Question: What's the metric for reach demographics in Facebook Insights APis? I mean the same as but for reach:

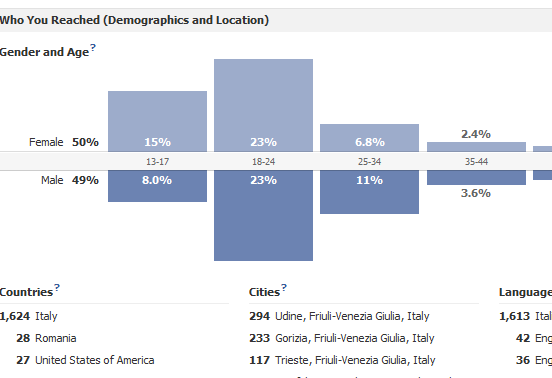
Answer: Request "Insights" for your page without specifying a specific metric:
<URL>...
This will provide you with a list of all available Insights for the page. You will find the answer you are looking for in there. It's not currently listed in the documentation for some reason.